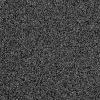
Atmospheric dust classification: dusty